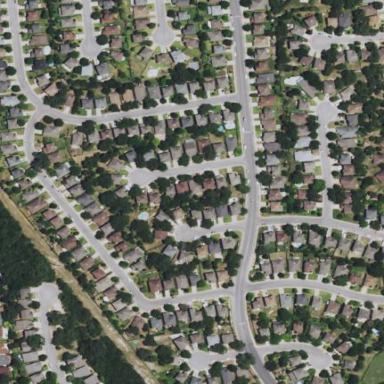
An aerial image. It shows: Residential neighbourhood.